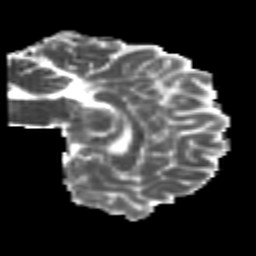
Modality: MD
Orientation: sagittal
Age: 22
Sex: male
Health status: healthy
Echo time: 0.074 s